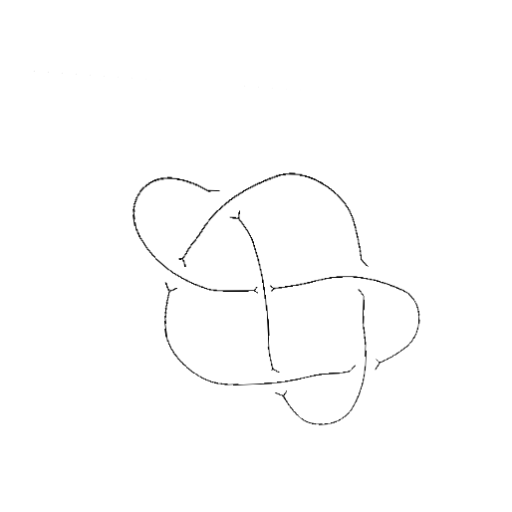
Crossing number: 6